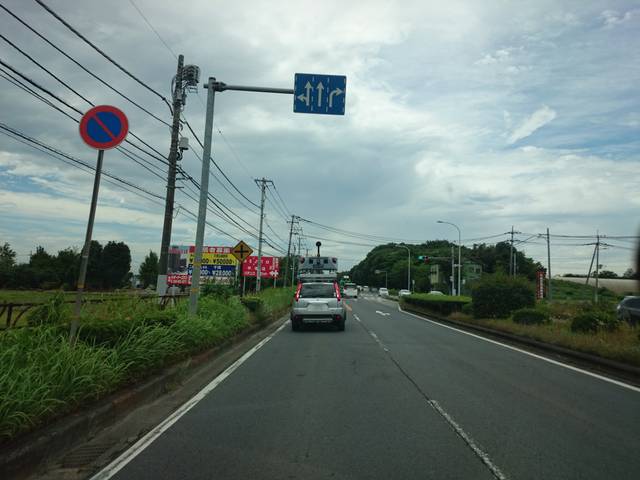
Region: Japan
Coordinates: 36.129, 140.077